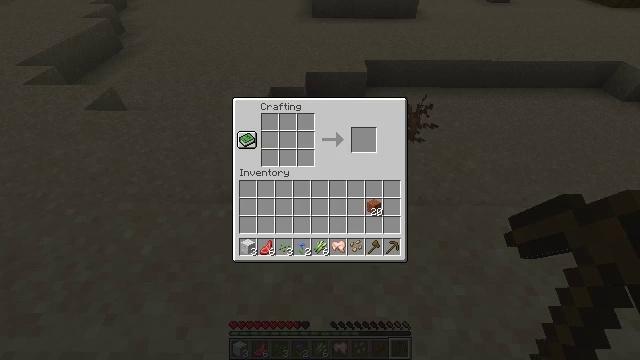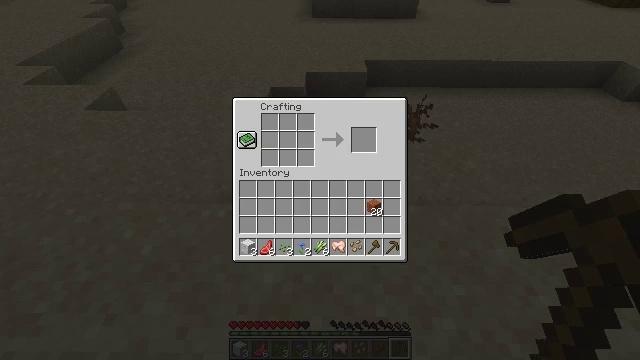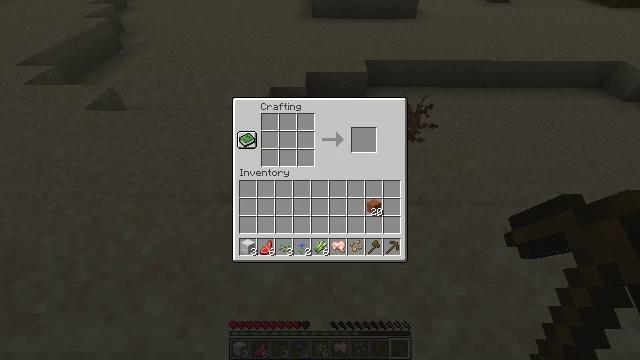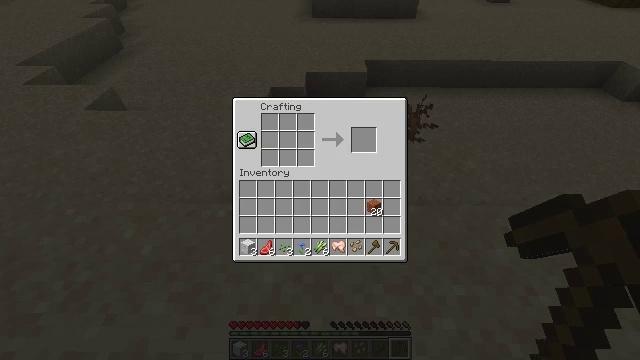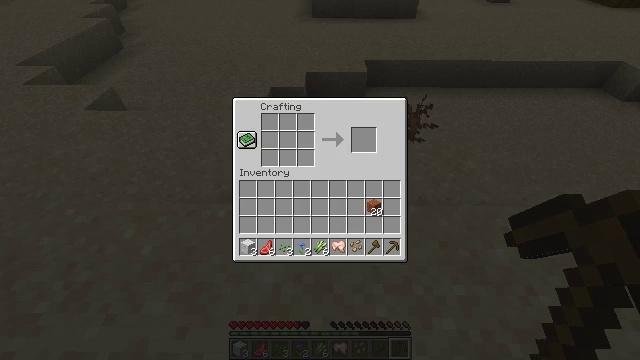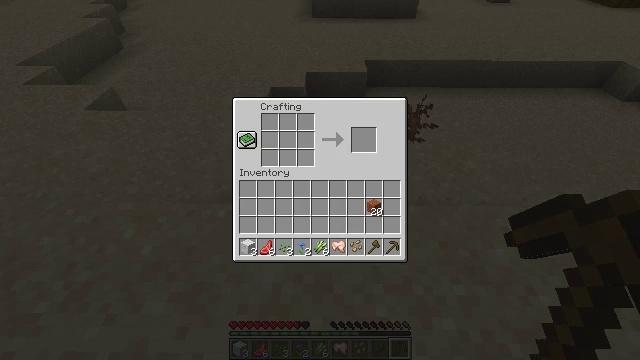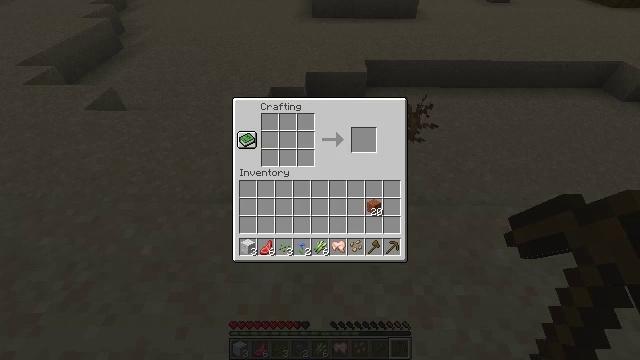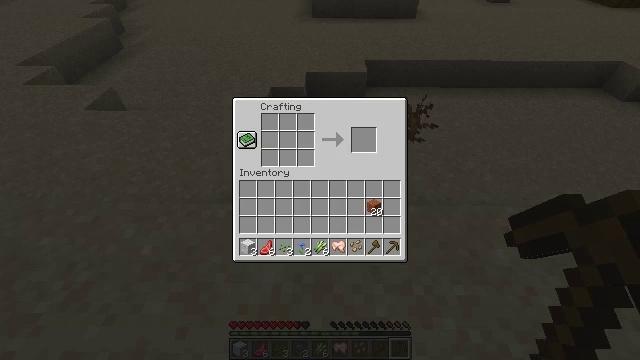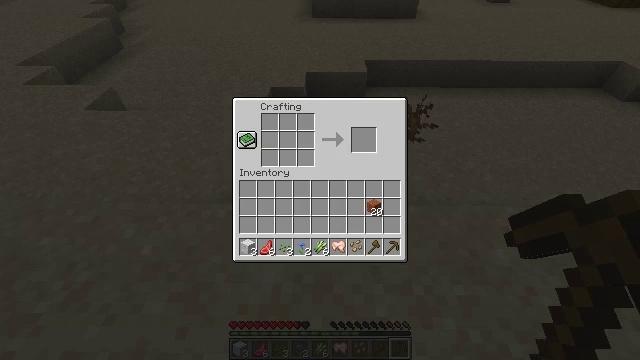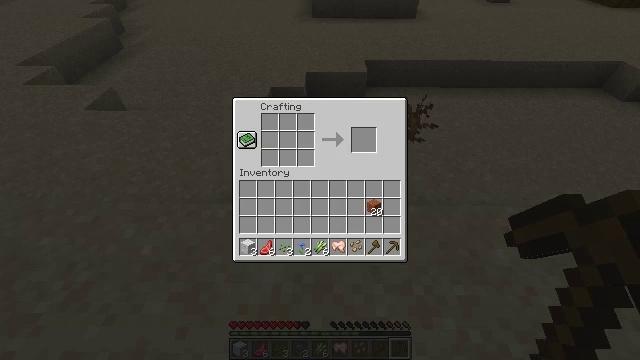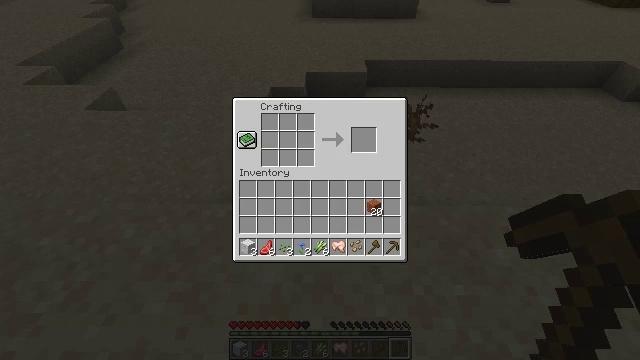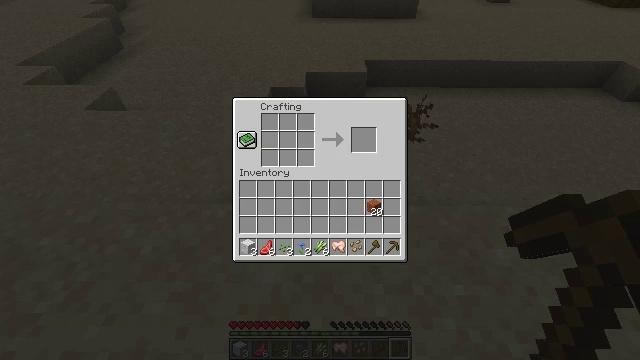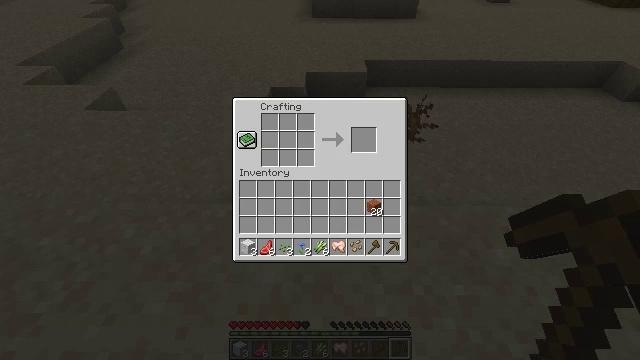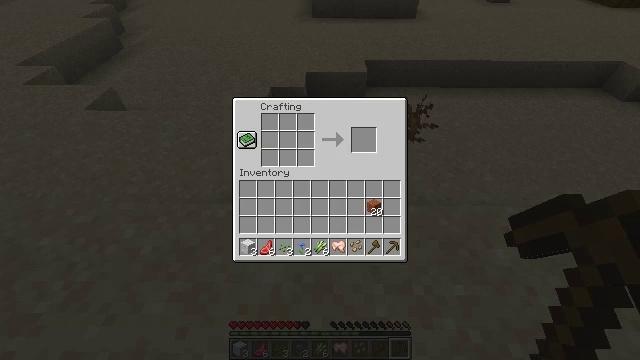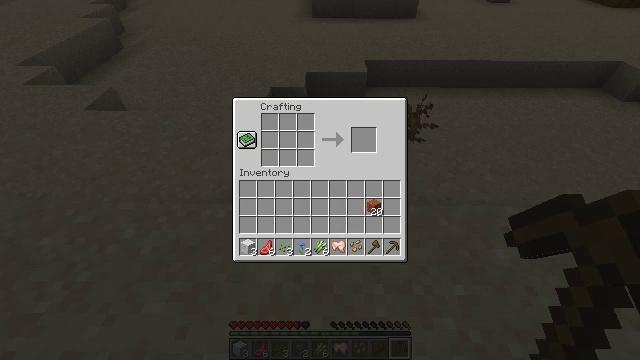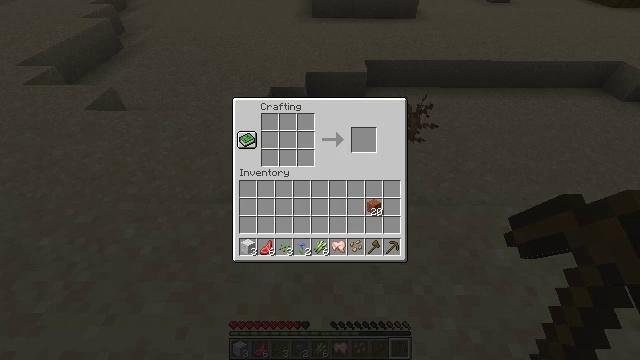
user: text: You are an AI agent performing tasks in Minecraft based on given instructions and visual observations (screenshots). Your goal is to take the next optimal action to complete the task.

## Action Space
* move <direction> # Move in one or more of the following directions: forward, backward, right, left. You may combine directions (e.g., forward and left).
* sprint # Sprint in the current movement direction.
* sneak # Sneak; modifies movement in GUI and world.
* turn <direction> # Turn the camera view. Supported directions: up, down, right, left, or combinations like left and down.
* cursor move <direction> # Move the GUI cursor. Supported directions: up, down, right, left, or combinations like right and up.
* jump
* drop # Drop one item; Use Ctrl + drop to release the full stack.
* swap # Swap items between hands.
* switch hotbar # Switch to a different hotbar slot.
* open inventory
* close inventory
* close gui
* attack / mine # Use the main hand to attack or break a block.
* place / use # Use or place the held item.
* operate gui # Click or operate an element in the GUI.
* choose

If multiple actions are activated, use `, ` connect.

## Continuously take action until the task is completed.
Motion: motion action
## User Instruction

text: Collect a hay block for crafting.
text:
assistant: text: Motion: no_op
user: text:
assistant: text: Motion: no_op
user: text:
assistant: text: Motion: no_op
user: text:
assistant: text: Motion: no_op
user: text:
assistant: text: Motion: no_op
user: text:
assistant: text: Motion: no_op
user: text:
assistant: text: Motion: no_op
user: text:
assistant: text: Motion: no_op
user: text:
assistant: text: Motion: no_op
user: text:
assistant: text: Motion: no_op
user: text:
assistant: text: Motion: no_op
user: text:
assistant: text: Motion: no_op
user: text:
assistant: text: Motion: no_op
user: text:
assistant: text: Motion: no_op
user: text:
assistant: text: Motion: no_op
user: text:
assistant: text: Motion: no_op
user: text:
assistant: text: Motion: no_op
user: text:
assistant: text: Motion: no_op
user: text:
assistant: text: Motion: no_op
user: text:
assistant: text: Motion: no_op
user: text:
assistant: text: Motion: no_op
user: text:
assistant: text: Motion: no_op
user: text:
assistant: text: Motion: no_op
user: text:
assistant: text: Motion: no_op
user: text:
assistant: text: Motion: no_op
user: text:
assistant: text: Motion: no_op
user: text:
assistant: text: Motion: no_op
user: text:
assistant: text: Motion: no_op
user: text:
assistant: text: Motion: no_op
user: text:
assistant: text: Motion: no_op